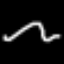
Label: squiggle